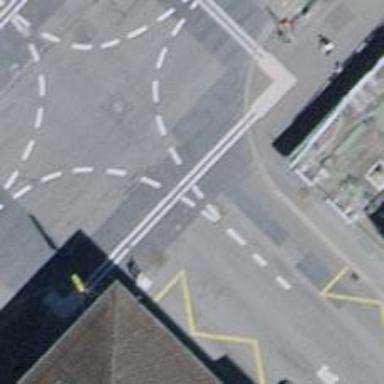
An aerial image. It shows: Unmarked crossing on asphalt footway.